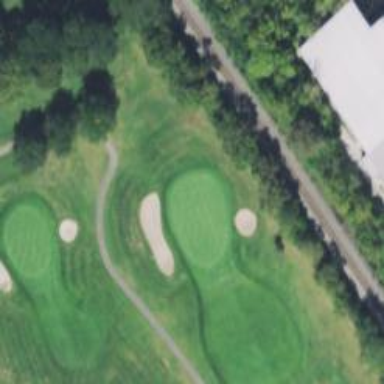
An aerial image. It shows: View of golf hole.